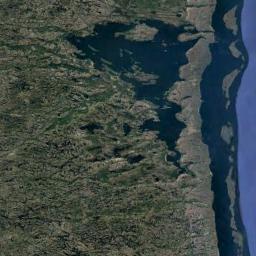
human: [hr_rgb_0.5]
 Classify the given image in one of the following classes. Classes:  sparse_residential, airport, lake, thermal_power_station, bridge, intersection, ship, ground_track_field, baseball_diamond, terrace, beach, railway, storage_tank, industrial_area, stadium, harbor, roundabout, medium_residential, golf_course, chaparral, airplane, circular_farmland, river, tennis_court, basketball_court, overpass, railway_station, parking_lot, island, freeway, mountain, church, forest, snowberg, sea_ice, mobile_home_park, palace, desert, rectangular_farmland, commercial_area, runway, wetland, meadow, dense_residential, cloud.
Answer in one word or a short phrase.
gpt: wetland